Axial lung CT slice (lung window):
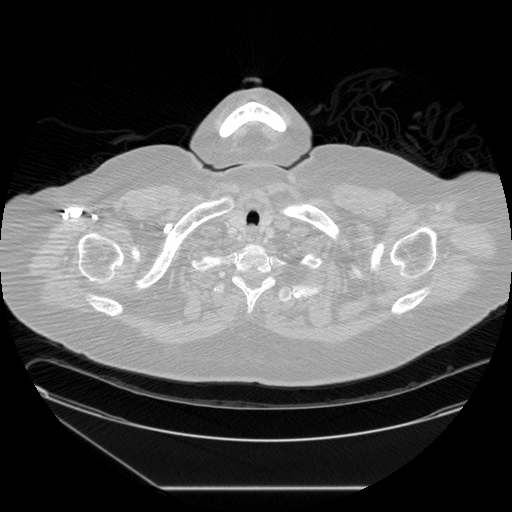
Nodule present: no